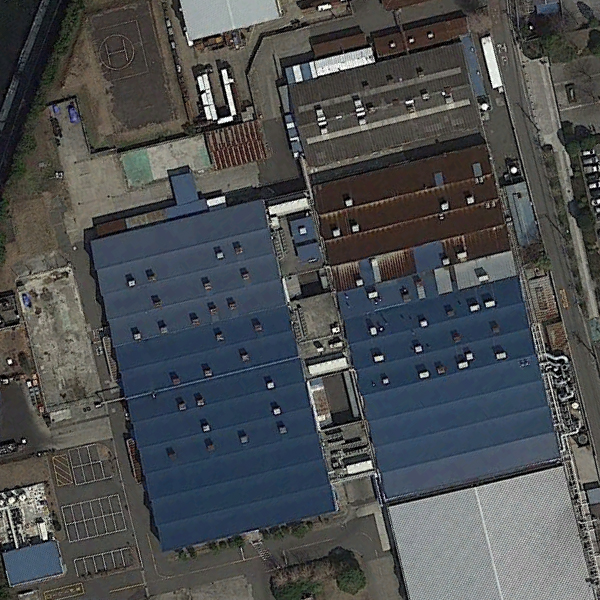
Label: Industrial